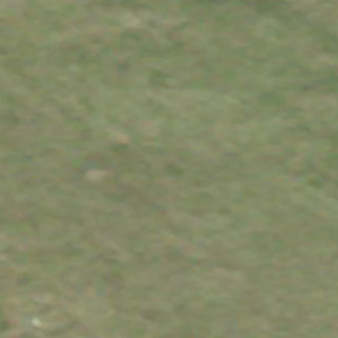
Label: other